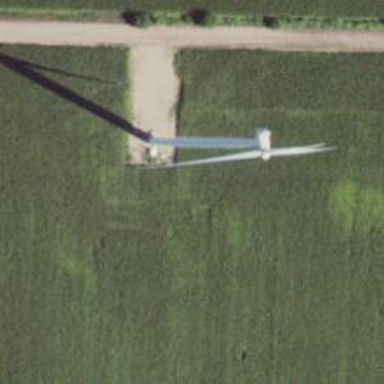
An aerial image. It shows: Wind generator powered by horizontal-axis wind turbine.